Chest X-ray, AP view. Patient: 54 years old, sex M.
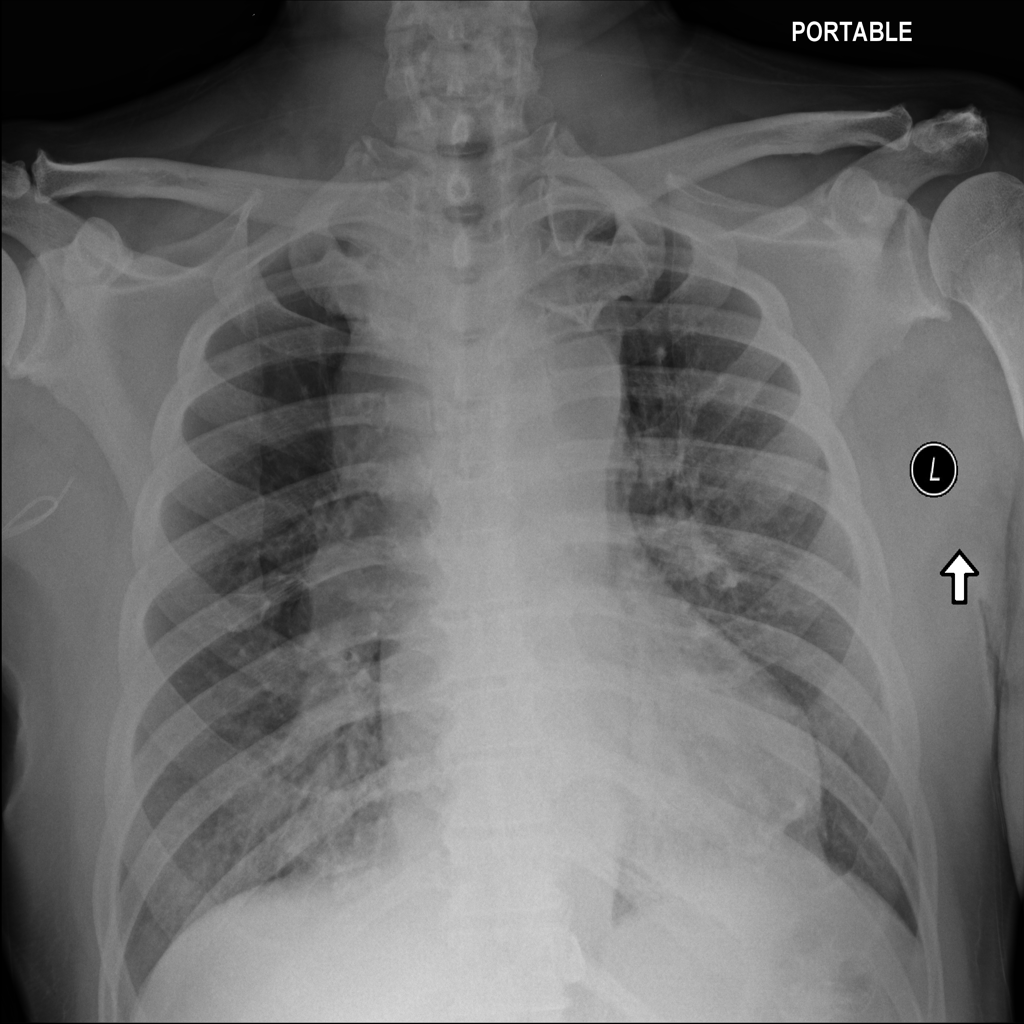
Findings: No Finding